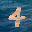
Label: 4